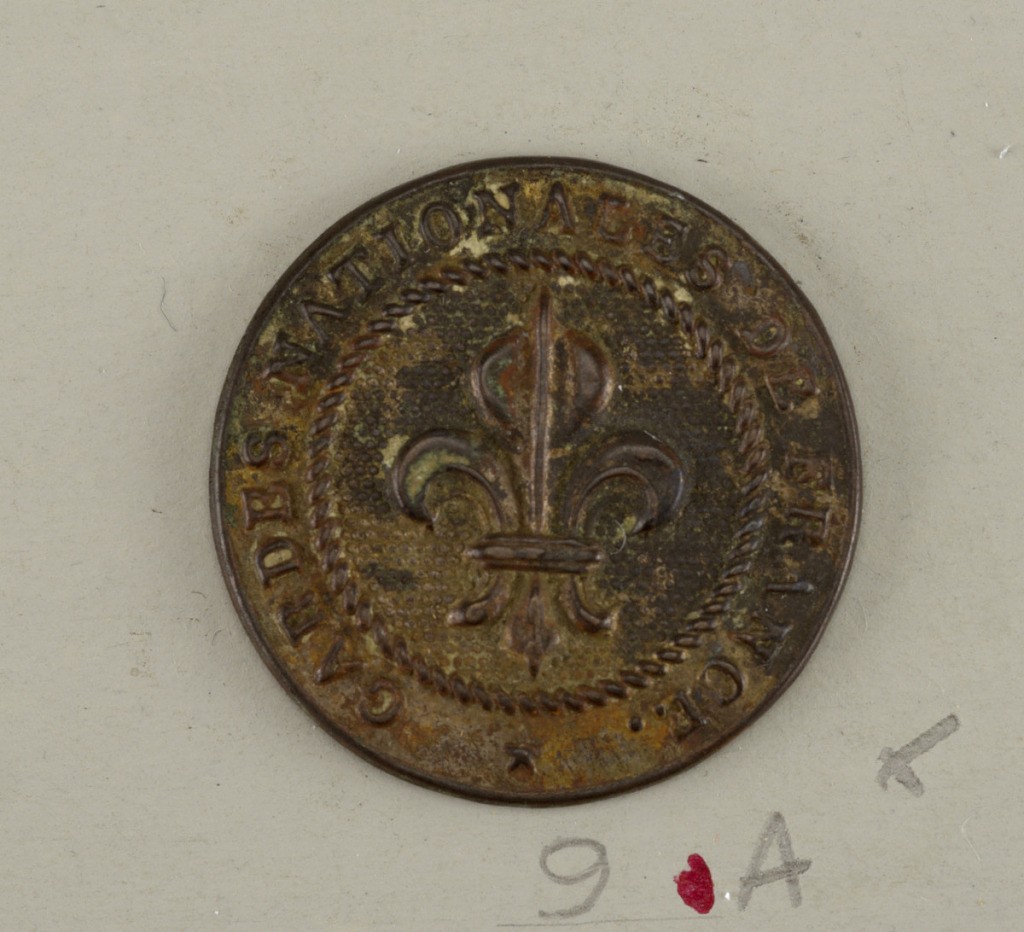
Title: Buttons
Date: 19th century
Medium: Silvered brass
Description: Fleur-de-lis on stippled ground with words "Gardes Nationales de France" - a/: is mounted on bone and originally with gut; b/: has metal back and is shankless

Component -a is on card H